Question: I want to take a picture from camera then doing auto crop once image captured. Is there an example of source code? I feel hard to find the example

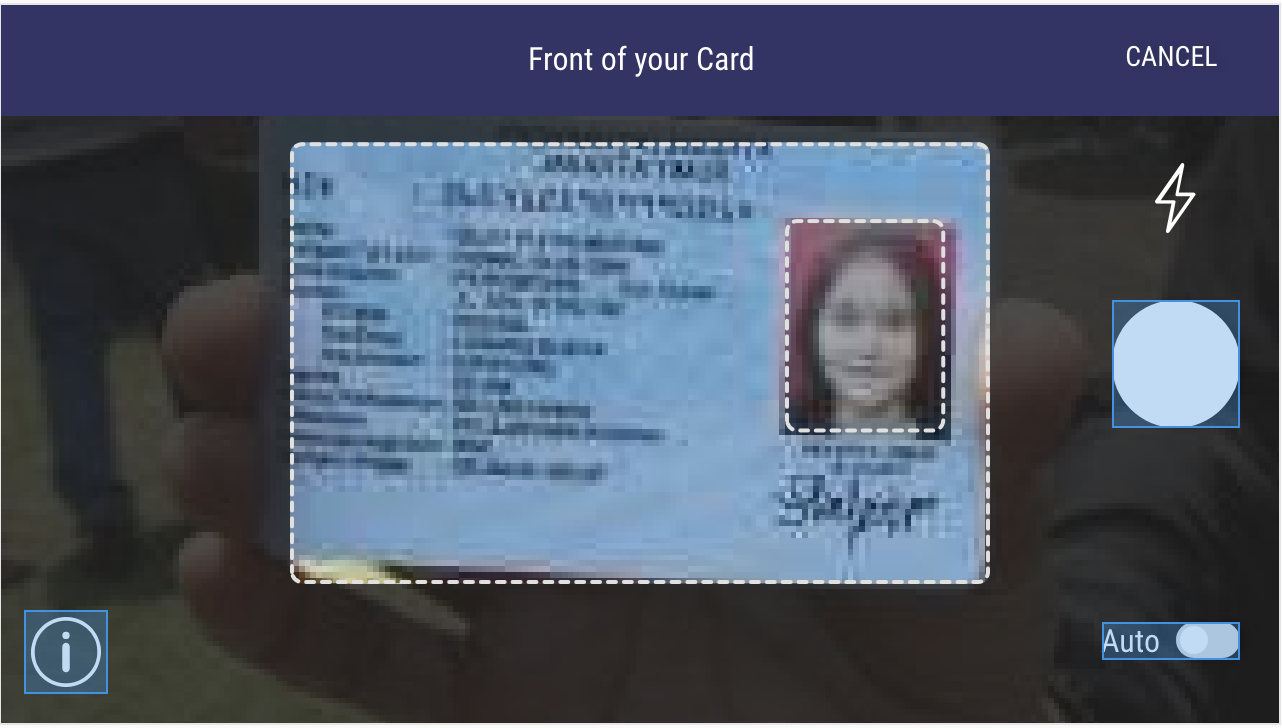
Answer: i suggest you to use this library <URL> , and it also give you the choice of taking new picture or using one from the gallery
'''
int myColor;
if(Build.VERSION.SDK_INT >= 21){
myColor = ContextCompat.getColor(this, R.color.white);
}
else{
myColor=getResources().getColor(R.color.white);
}
CropImage.activity()
.setActivityMenuIconColor(myColor)
.setAllowRotation(true)
.setFixAspectRatio(true)
.setAspectRatio(3, 2)
.setCropShape(CropImageView.CropShape.RECTANGLE)
.setActivityTitle("Selection d'image")
.start(this);
'''
and you have to handle the result :
'''
@Override
public void onActivityResult(int requestCode, int resultCode, Intent data) {
super.onActivityResult(requestCode, resultCode, data);
if(requestCode== CropImage.CROP_IMAGE_ACTIVITY_REQUEST_CODE){
CropImage.ActivityResult result = CropImage.getActivityResult(data);
if (resultCode == RESULT_OK) {
Uri resultUri = result.getUri();
Bitmap bitmap = null;
try {
bitmap = MediaStore.Images.Media.getBitmap(getContentResolver(), resultUri);
String string = resultUri.toString();
ByteArrayOutputStream baos = new ByteArrayOutputStream();
bitmap.compress(Bitmap.CompressFormat.JPEG, 40, baos);
} catch (IOException e) {
e.printStackTrace();
}
} else if (resultCode == CropImage.CROP_IMAGE_ACTIVITY_RESULT_ERROR_CODE) {
Exception error = result.getError();
}
}
}
'''
<URL>